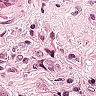
Metastatic tissue present: yes